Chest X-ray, PA view. Patient: 55 years old, sex M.
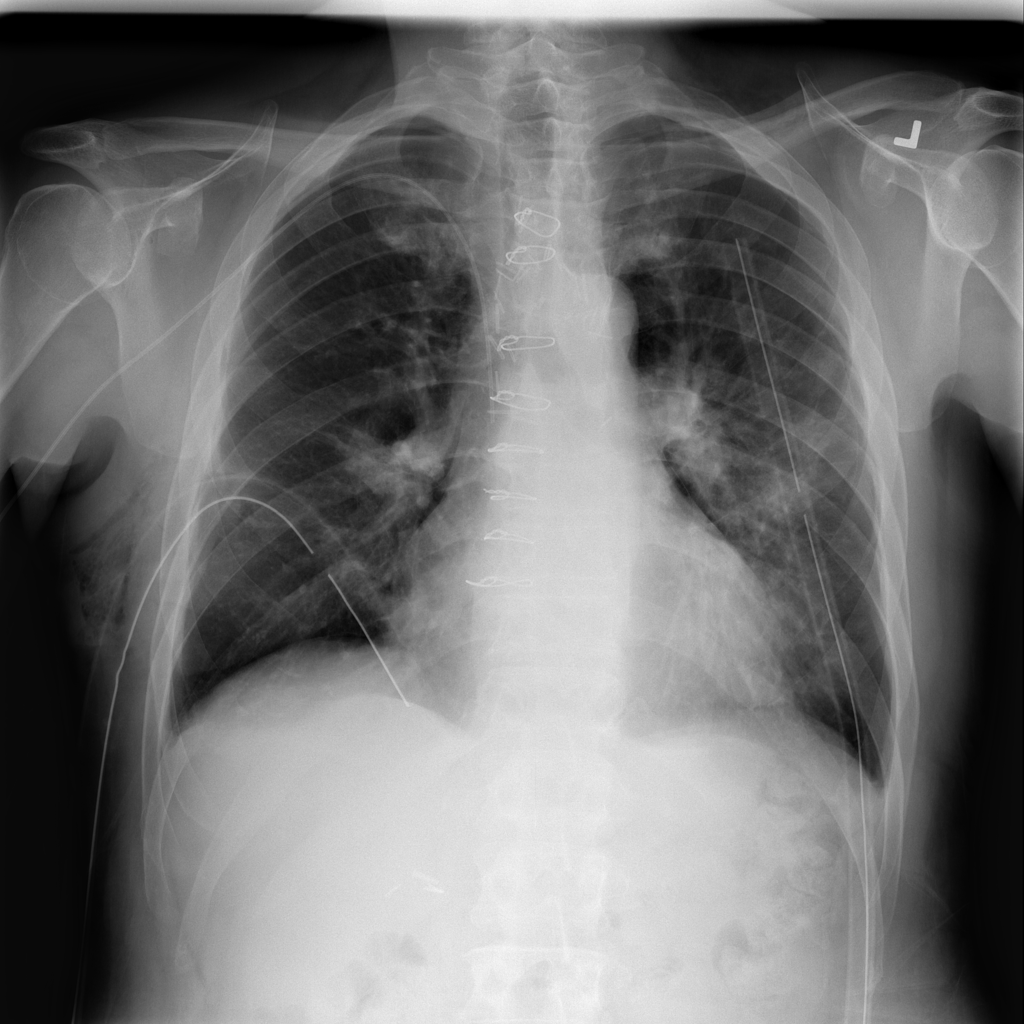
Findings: Effusion, Infiltration, Pneumothorax